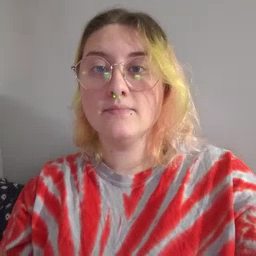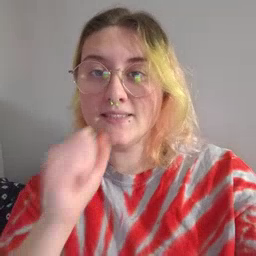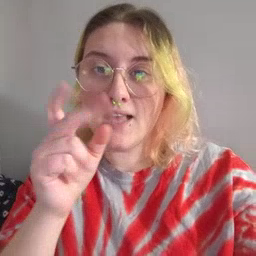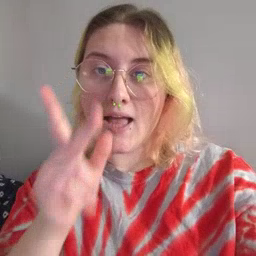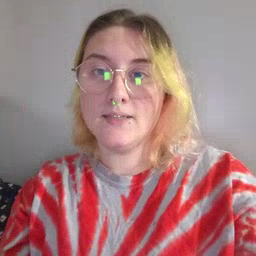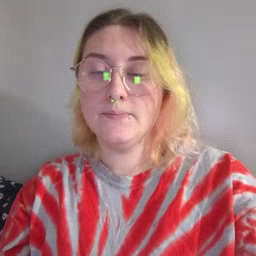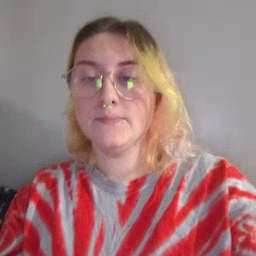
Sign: snack